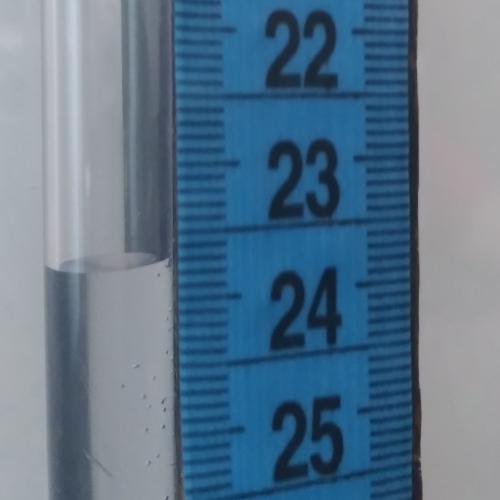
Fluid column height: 23.7 cm